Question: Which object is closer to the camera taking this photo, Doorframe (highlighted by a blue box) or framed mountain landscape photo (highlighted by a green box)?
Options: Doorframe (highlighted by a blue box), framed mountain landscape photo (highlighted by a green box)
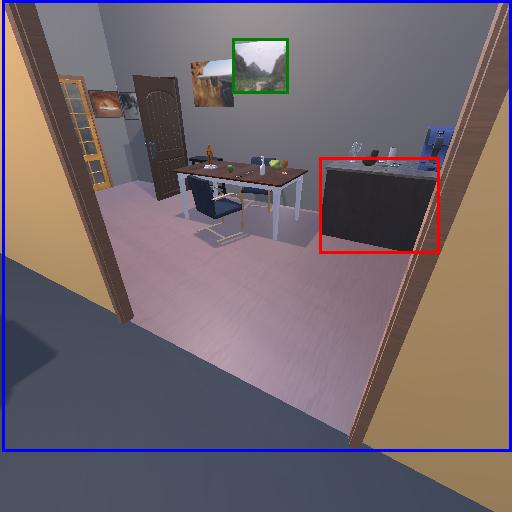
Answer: Doorframe (highlighted by a blue box)